Interaction volume radius: 10 \u00c5
Interaction volume height: 10 \u00c5
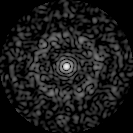
Disorder parameter: 0.8569